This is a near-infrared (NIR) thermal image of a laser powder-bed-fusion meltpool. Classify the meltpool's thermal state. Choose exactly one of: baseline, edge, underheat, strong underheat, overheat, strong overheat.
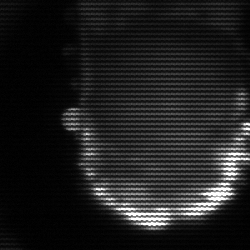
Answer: baseline